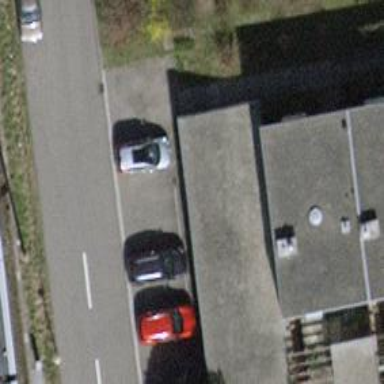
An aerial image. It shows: Garages with flat roofs.